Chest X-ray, PA view. Patient: 77 years old, sex M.
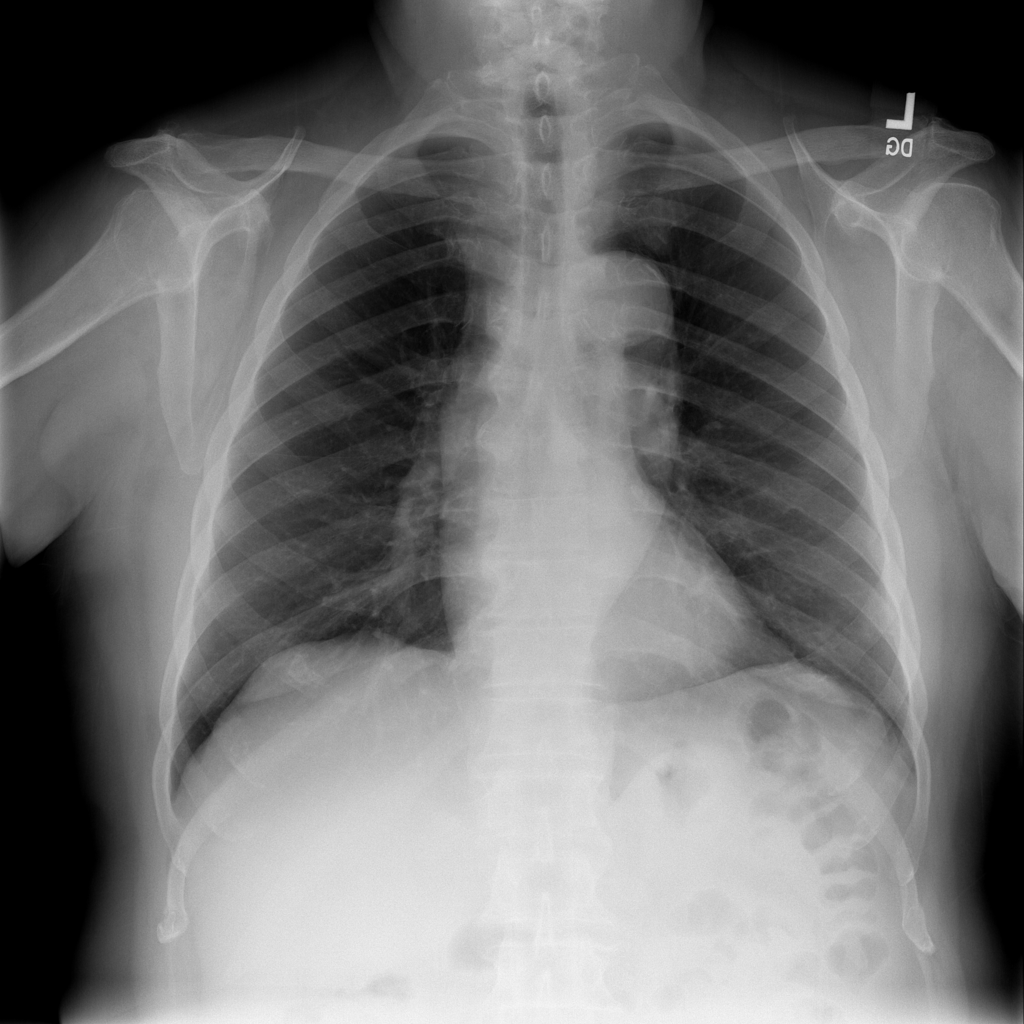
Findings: No Finding